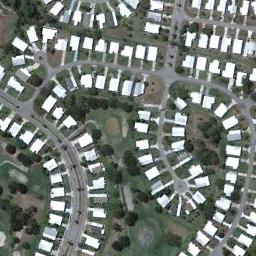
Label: mobile_home_park